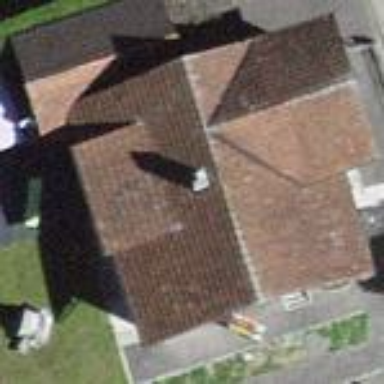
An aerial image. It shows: Residential building.